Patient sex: M
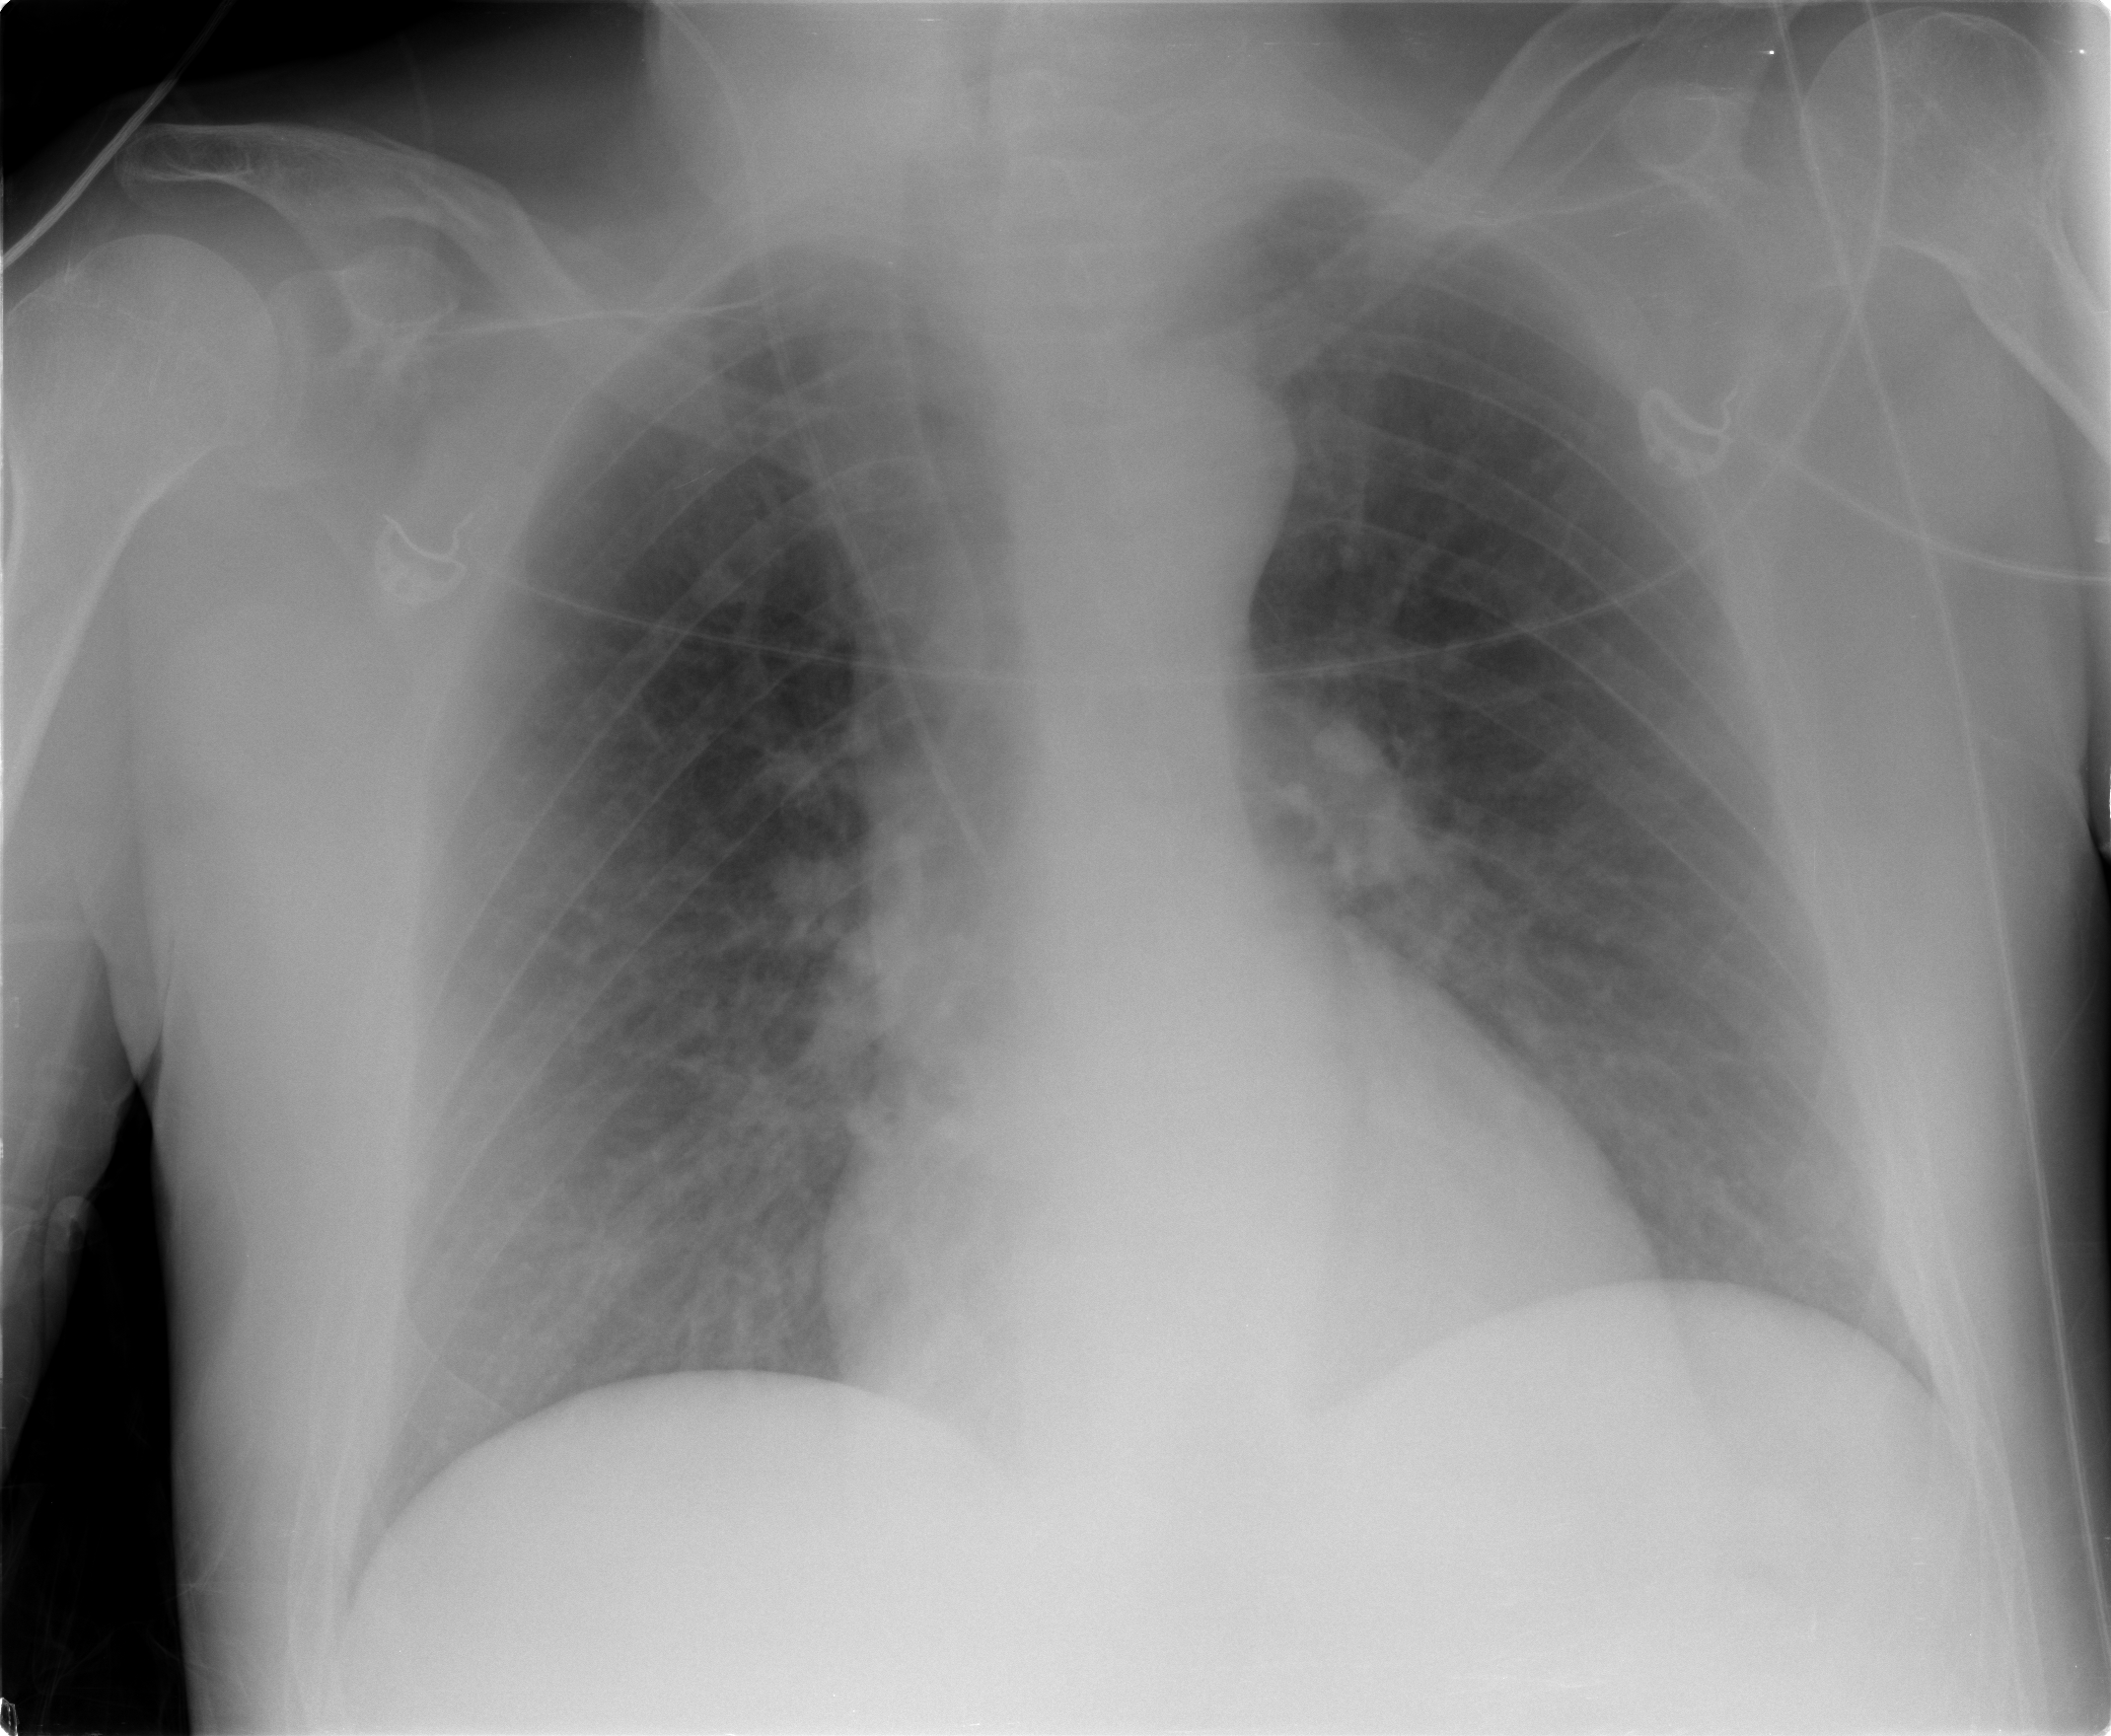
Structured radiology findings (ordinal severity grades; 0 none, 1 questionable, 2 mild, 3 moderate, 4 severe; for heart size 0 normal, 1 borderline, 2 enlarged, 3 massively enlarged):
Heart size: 0
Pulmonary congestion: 0
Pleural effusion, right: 0
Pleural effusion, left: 0
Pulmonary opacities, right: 1
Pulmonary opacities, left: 0
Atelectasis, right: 0
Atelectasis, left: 0